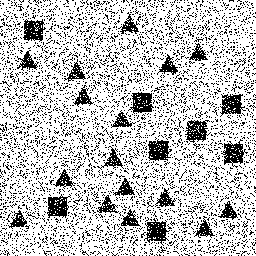
Squares: 8
Triangles: 16
Stars: 0
Total shapes: 24